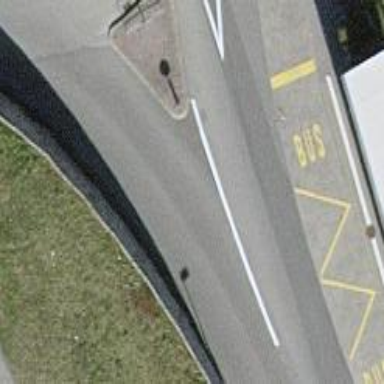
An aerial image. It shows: Bus stop for trolleybuses with designated stop position for public transport.